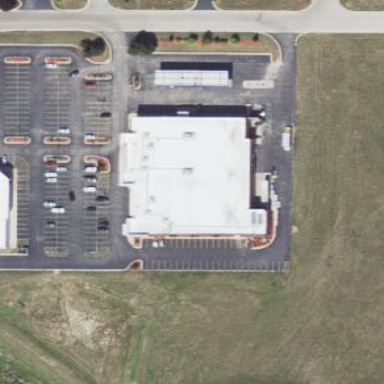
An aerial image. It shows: Commercial building used for retail.